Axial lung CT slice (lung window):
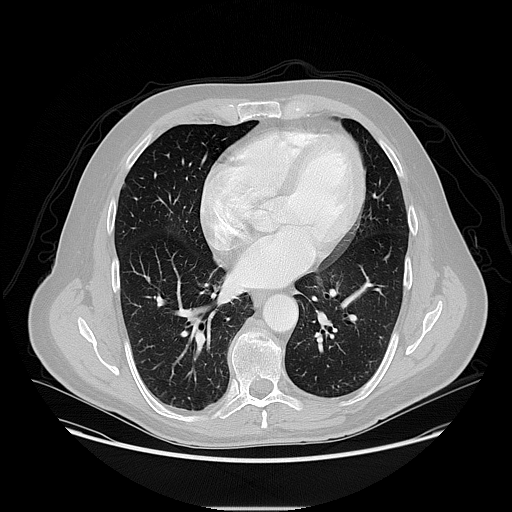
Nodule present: no